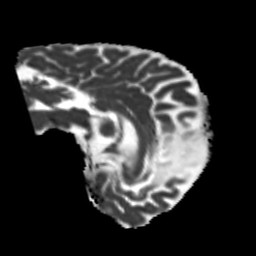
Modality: MD
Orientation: sagittal
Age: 72
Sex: male
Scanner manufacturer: siemens
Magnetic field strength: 3 T
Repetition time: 5.25 s
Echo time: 0.08 s